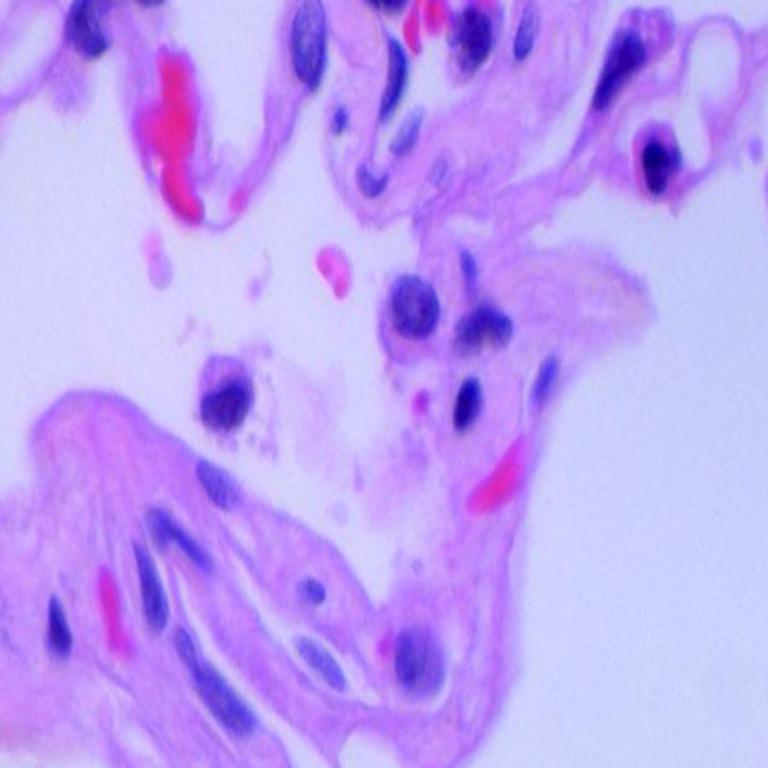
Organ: lung
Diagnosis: benign